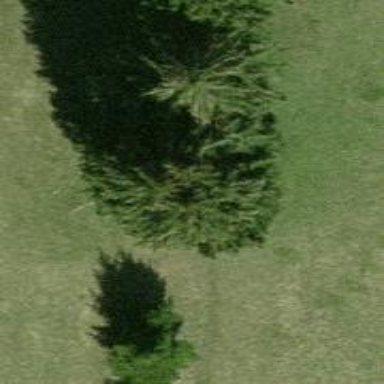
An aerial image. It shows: Beautiful tree in nature.